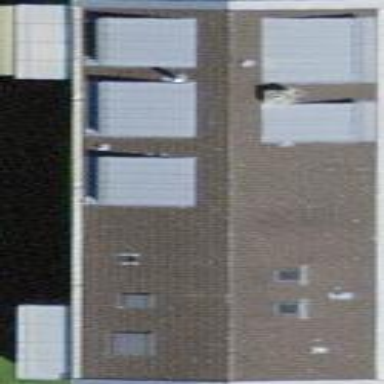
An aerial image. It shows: Gabled roof on building that houses apartments.